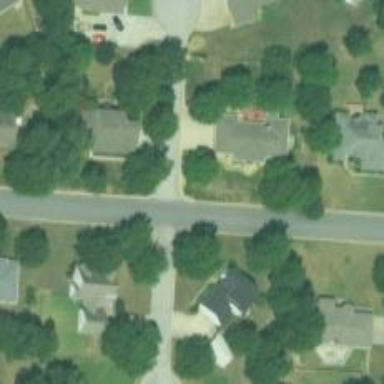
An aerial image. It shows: Residential road.